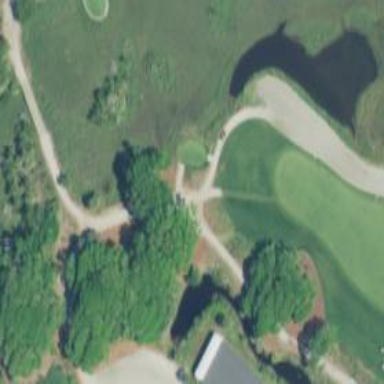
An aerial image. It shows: Path for both roads and golfers.